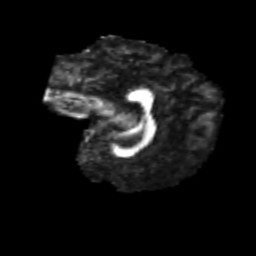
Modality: FA
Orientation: sagittal
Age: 21
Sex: female
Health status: healthy